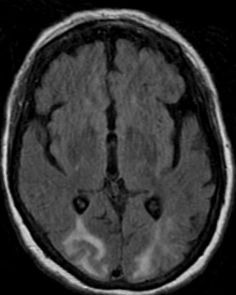
Label: notumor